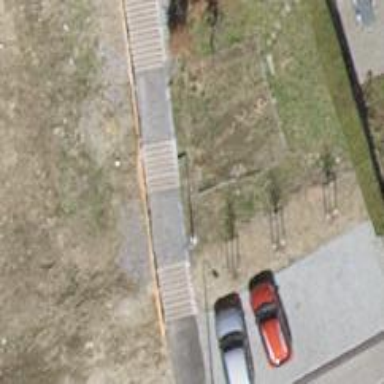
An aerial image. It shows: Set of steps on the road.